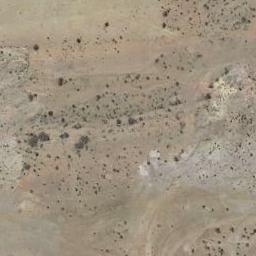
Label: chaparral